【题型】解答题　【知识点】解析几何　【难度】easy
如图所示，面积为8的平行四边形$ABCD$，$A$为坐标原点，$B$坐标为$(2,-1)$，$C$、$D$均在第一象限．

\vspace{0.2cm}
\noindent (1)求直线$CD$的方程；
\noindent (2)若$|BC|=\sqrt{13}$，求点$D$的坐标．

\vspace{0.2cm}
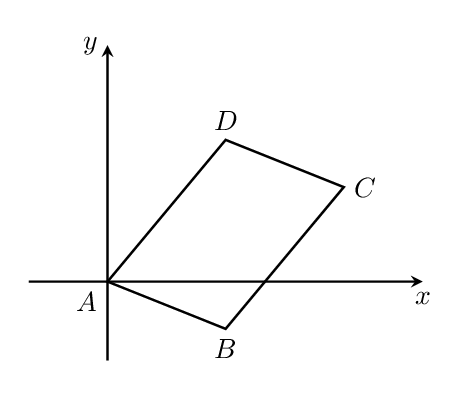
【解答】
\noindent \textbf{【答案】} (1)$\boldsymbol{x+2y-8=0}$；(2)$\boldsymbol{\left(\dfrac{6}{5},\dfrac{17}{5}\right)}$或$\boldsymbol{(2,3)}$．

\vspace{0.2cm}
\noindent \textbf{【分析】} （1）由题设有$k_{AB}=k_{CD}=-\dfrac{1}{2}$，设$CD:y=-\dfrac{1}{2}x+m$，根据四边形面积易得点$A$到$x+2y-2m=0$的距离为$\dfrac{8}{\sqrt{5}}$，应用点线距离公式求参数，即可得直线方程；
\noindent （2）根据两点距离公式、点在直线上列方程组求点$D$的坐标.

\vspace{0.2cm}
\noindent \textbf{【详解】} （1）因为$ABCD$是平行四边形，所以$AB\parallel CD$，所以$k_{AB}=k_{CD}=-\dfrac{1}{2}$，
设直线$CD$的方程为$y=-\dfrac{1}{2}x+m$，即$x+2y-2m=0$．
因为四边形$ABCD$的面积为8，$|AB|=\sqrt{5}$，
所以$AB$与$CD$的距离为$\dfrac{8}{\sqrt{5}}$，即点$A$到$x+2y-2m=0$的距离为$\dfrac{8}{\sqrt{5}}$，
于是$\dfrac{|2m|}{\sqrt{1^2+2^2}}=\dfrac{8}{\sqrt{5}}$，所以$m=\pm4$，由图知，$m>0$，
所以$m=4$，直线$CD$的方程为$x+2y-8=0$．

\vspace{0.2cm}
\noindent （2）设$D$坐标为$(a,b)$，因为$|BC|=\sqrt{13}$，所以$|AD|=\sqrt{13}$．
所以$\begin{cases} a+2b-8=0 \\ \sqrt{a^2+b^2}=\sqrt{13} \end{cases}$，解得$a=\dfrac{6}{5}$，$b=\dfrac{17}{5}$或$a=2$，$b=3$．
所以点$D$的坐标为$\left(\dfrac{6}{5},\dfrac{17}{5}\right)$或$(2,3)$．

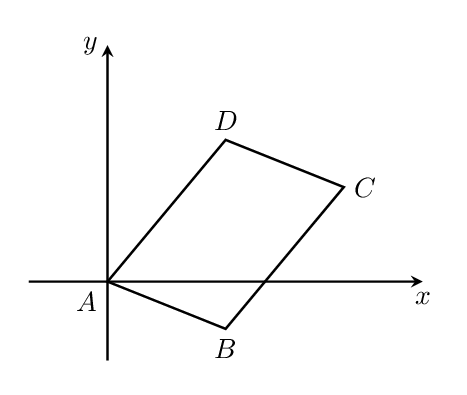